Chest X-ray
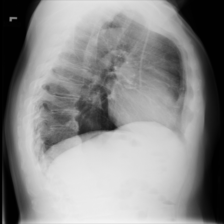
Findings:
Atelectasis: negative
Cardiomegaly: negative
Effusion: negative
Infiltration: negative
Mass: negative
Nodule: negative
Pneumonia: negative
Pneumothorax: negative
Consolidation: negative
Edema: negative
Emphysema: negative
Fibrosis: negative
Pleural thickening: negative
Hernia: negative